Question: How to do a layout like this? I currently use a listActivity and I need the same experience with this kind of layout.

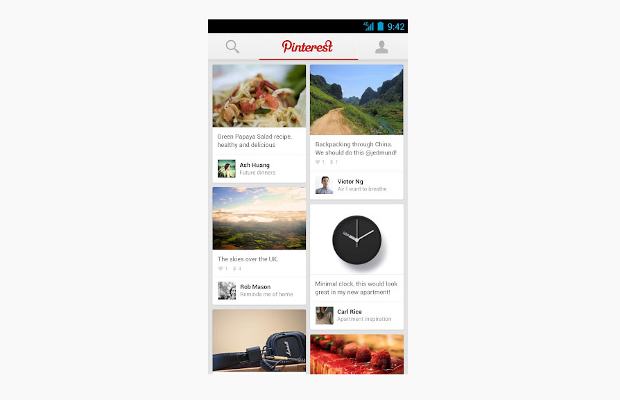
Answer: You can use <URL>. This is what you need.